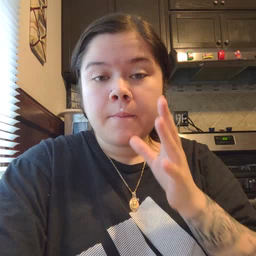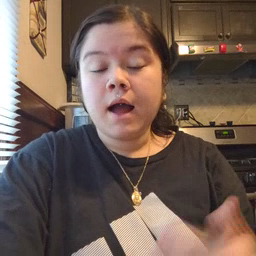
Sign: have